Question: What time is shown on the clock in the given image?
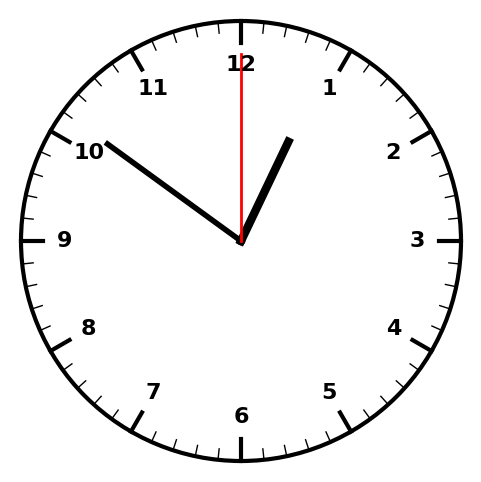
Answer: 12:51:00